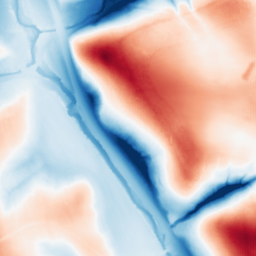
Category: multiscale
Decomposition family: dog_multiscale
Decomposition parameters: sigma_ratio: 2
n_scales: 6
base_sigma: 0.5
Upsampling method: fft_zeropad
Upsampling parameters: scale: 8
Upsampling scale: 8